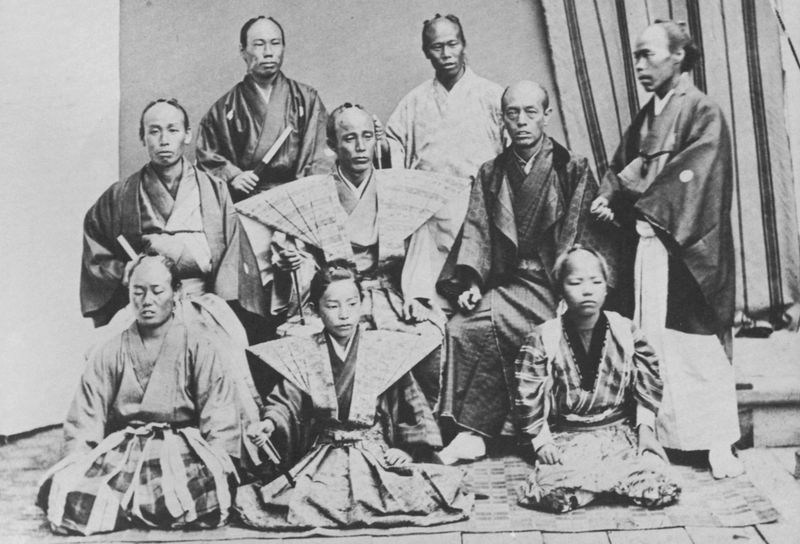
Titel: Reisende japanische Akrobaten
Künstler: Russischer Photograph
Standort: Paris
Institution: Société de Géographie Française
Schlagwörter: gruppe, kämpfer, mann, umhang, frauen, menschen, mädchen, sitzen, ausschnitt, braun, damen, frau, frisur, frisuren, grau, kariert, kleid, kleider, männer, schwarz, weiss, gürtel, fächer, herren, karo, leute, teppich, gesichter, wand, falten, gesicht, kleidung, knoten, kragen, stehen, gruppenportrait, gruppenporträt, innenraum, krägen, portrait, porträt, vorhang, boden, gewand, haare, mantel, pose, reich, sitzend, stoff, adel, familie, gewänder, kind, schultern, kinder, japan, kauern, sitz, position, stab, jungen, linien, hof, staffage, sitzende, sport, ernst, glatze, gestreift, streifen, japonismus, robe, teppichboden, junge, japanisch, stehende, foto, fotografie, photographie, barfuss, antike, hocken, asien, schwarz weiss, schwert, schwerter, uniform, waffen, knien, asiatisch, mäntel, zeremonie, gruppenbild, photo, reihen, tracht, chinesisch, china, clan, versunken, gestaffelt, kniend, krieger, kostüme, mönche, staffel, tradition, matte, neun, erwachsene, generation, stäbchen, schneidersitz, länder, reisen, schwarz/weiss, kniende, gruppenfoto, gruppenphoto, folklore, strohmatte, dynastie, kimono, schulterpolster, samurai, meditation, chinesen, samurei, asiaten, japaner, unhang, vintage, kimonos, rasur, judo, studioaufnahme, familienfoto, sumoringer, achselpolster, altersunterschied, ethnien, familienalbum, gruppemfoto, gruppenfooto, japanische kampkleidung, judoka, kabuki, korea, kreige, lebensstil, lotussitz, neun männer, rei, reportage, sarong, shogun, starrer blick, sumo, tenno, traditionell, vorhangmotiv, völkerschau